Aerial crown-view tile of a tropical tree (Barro Colorado Island, Panama), acquired 20250317:
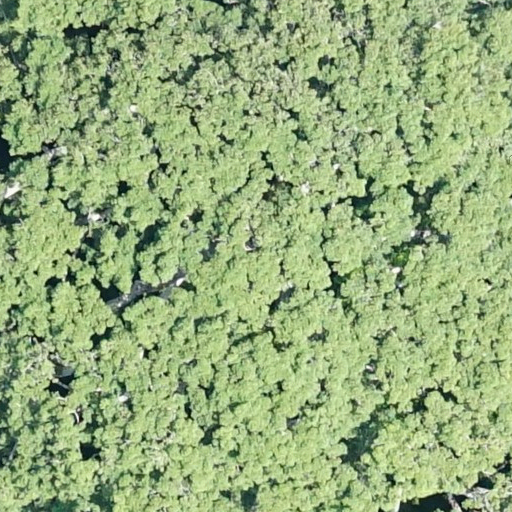
Species: Ceiba pentandra
GBIF accepted scientific name: Ceiba pentandra
Crown area: 1087.464 m²